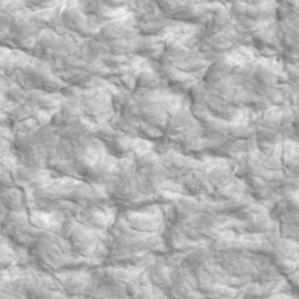
Label: non_frost